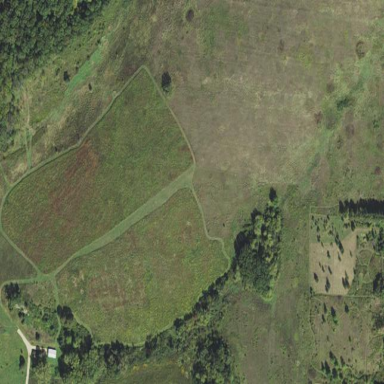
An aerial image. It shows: Prairie grassland.